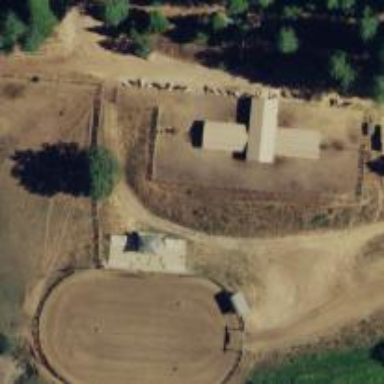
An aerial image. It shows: Farm.